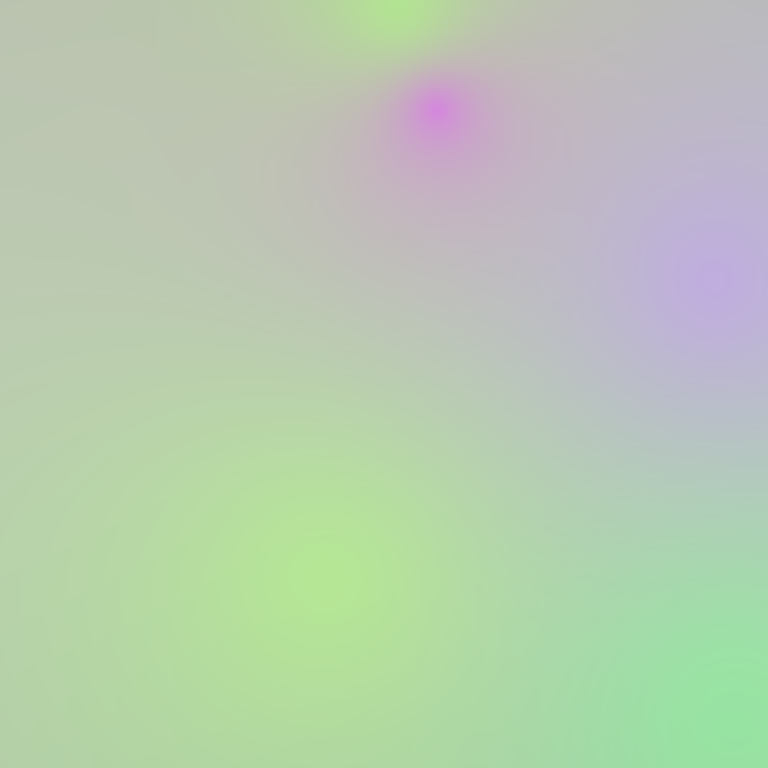
Abstract light effect, smooth gradient from soft green to gentle purple, calm atmosphere, diffuse glow, no room, no furniture, no objects.